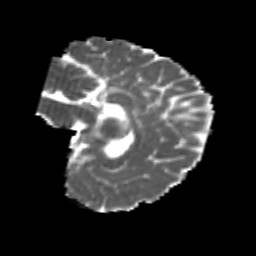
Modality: MD
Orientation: sagittal
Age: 24
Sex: female
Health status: healthy
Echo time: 0.074 s